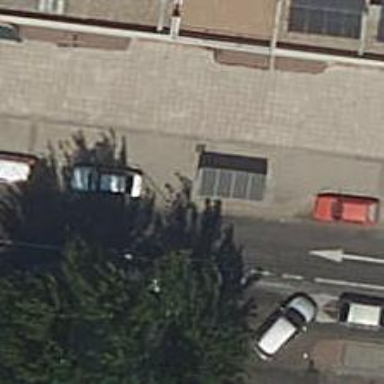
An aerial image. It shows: Bus stop with platform for public transport.